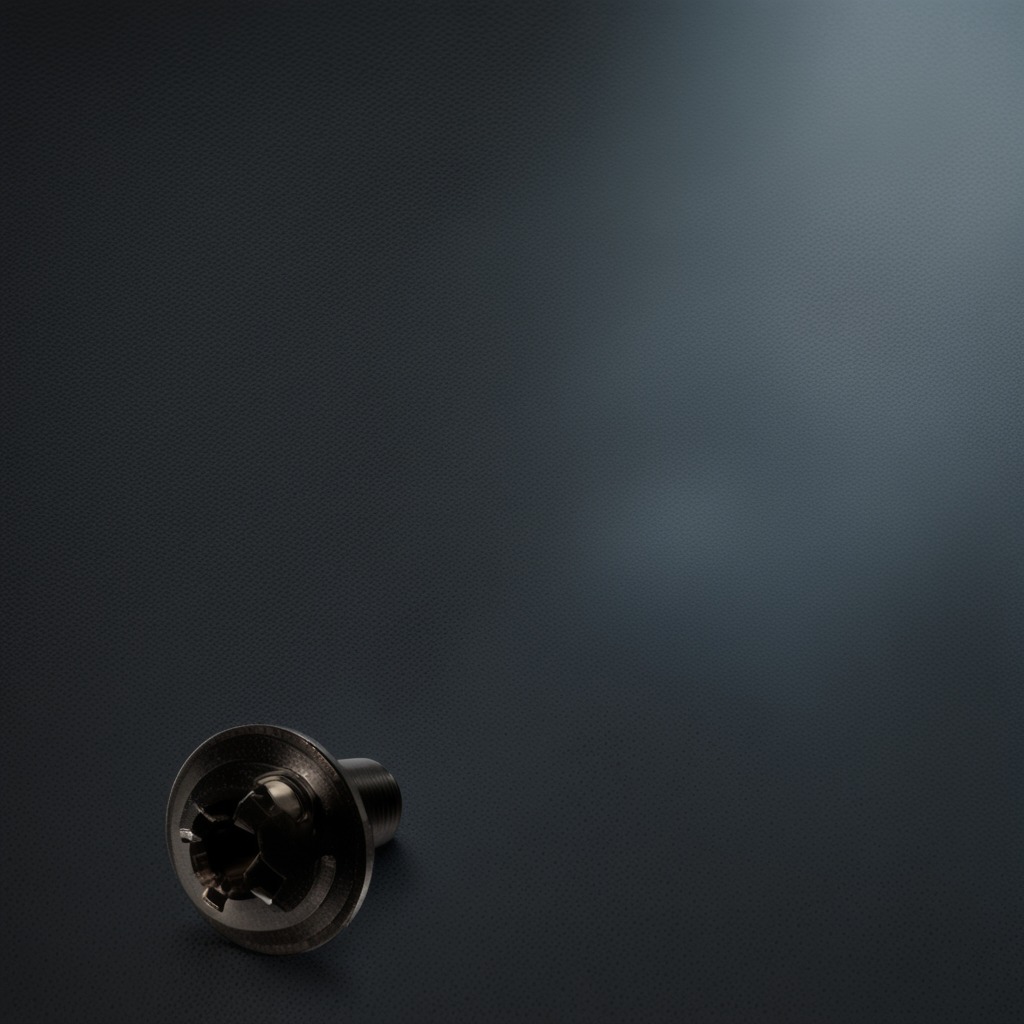
A metal screw is lying on the clean granite table inside a workshop at night.